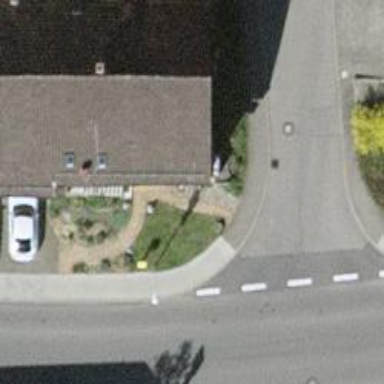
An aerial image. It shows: Post box is visible.